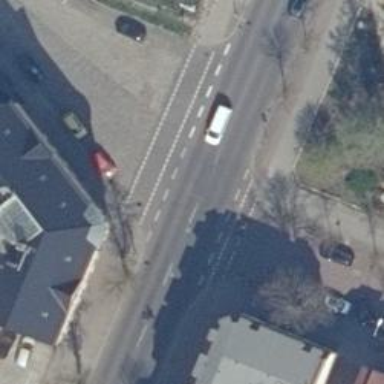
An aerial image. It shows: There is sidewalk on both sides and cycle track on the right.